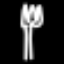
Label: fork